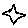
Label: star